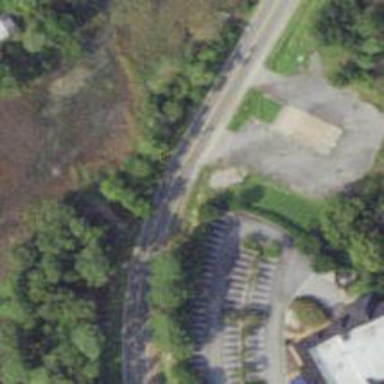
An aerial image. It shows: Parking area.